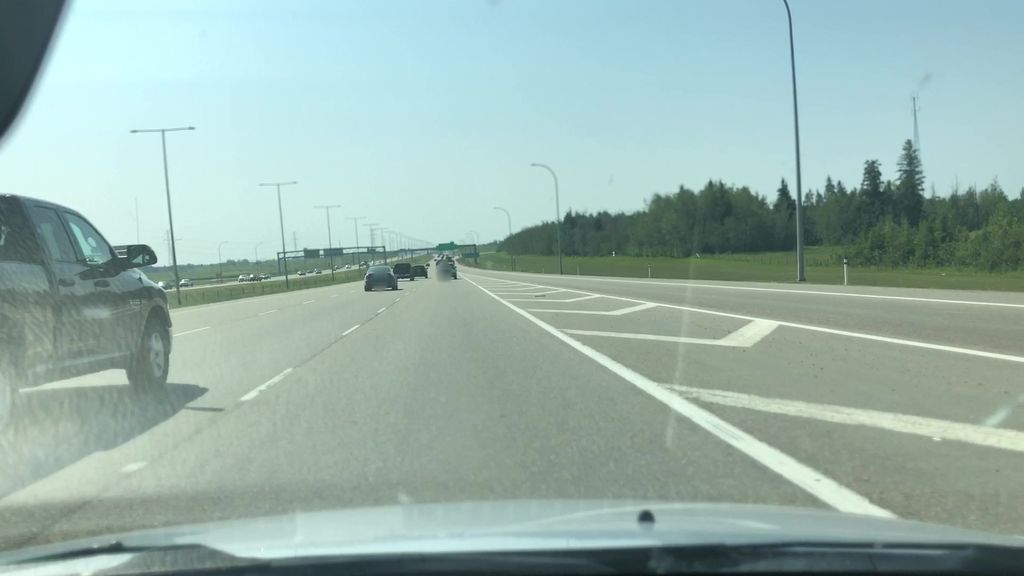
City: edmonton